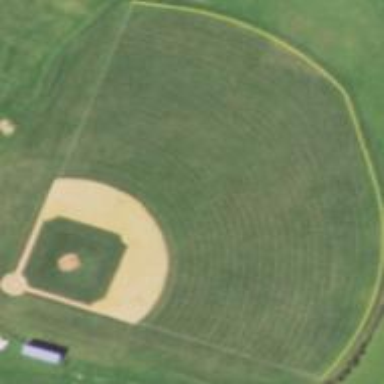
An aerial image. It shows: Baseball pitch for leisure and sports activities.